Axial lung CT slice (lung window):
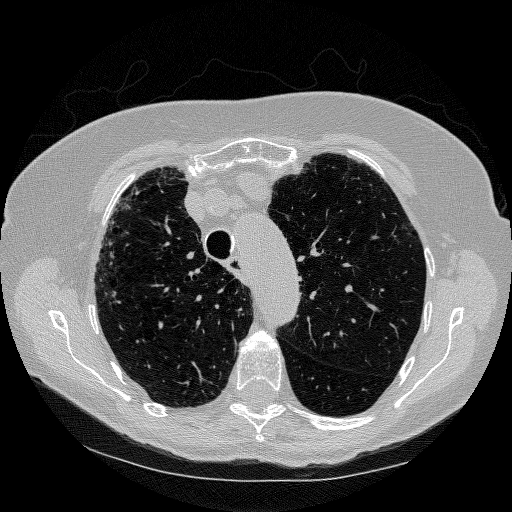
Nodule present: no